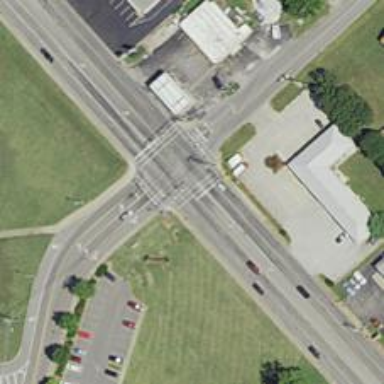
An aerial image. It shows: Marked crossing on the road.